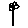
Label: flower